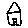
Label: house